Question: We have an intent which catches a person's name and email. Below is how our training data looks.
The problem is with utterances which contain just name and email, without additional phrases around. As we are using it in SMS conversation, I guess that it could be quite often the case.
For example if user types in "Mark Randel gone@hotmail.com", we will get 'name: Mark' and 'email: Randelgone@hotmail.com'
I noticed that if we enter an exact phrase as it is in one of the utterances in training phrases, we will get the right result, but obviously, we can not add all possible combinations here.
Would it be expected that recognition will improve if we add additional 20-30 training phrases with various just name and email combinations? This would be kind of strange, because, what is the point of system entities in that case?
Has anyone had a similar issue?

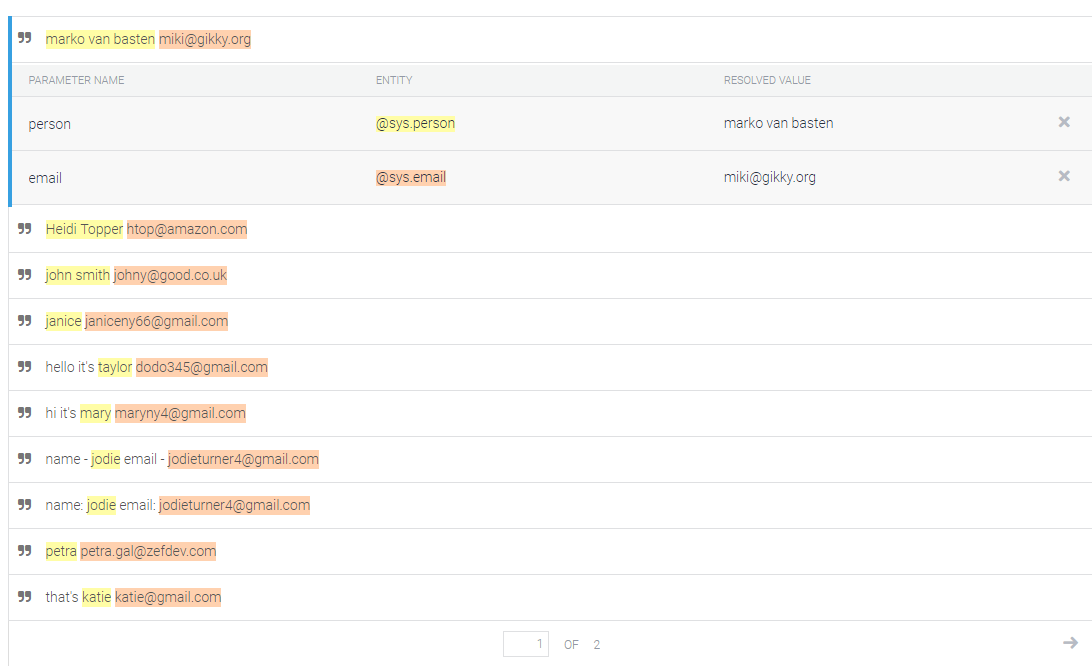
Answer: In Dialogflow ES, default @sys.email entity allows empty string for extracting email. I think this cause the problem.
You use <URL> with email regex, so that you might be able to extract only valid email string.
---
## EDIT
In my environment, I created regex custom entity for extracting email.
### Entity
regex : '[\w-\.]+@([\w-]+\.)+[\w-]{2,4}'
### Test
input : 'Mark Randel gone@hotmail.com'
output :
| parameters | value |
| ---------- | ----- |
| person | {'name': 'Mark Randel'} |
| regex-email | gone@hotmail.com |
<URL>